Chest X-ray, PA view. Patient: 52 years old, sex F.
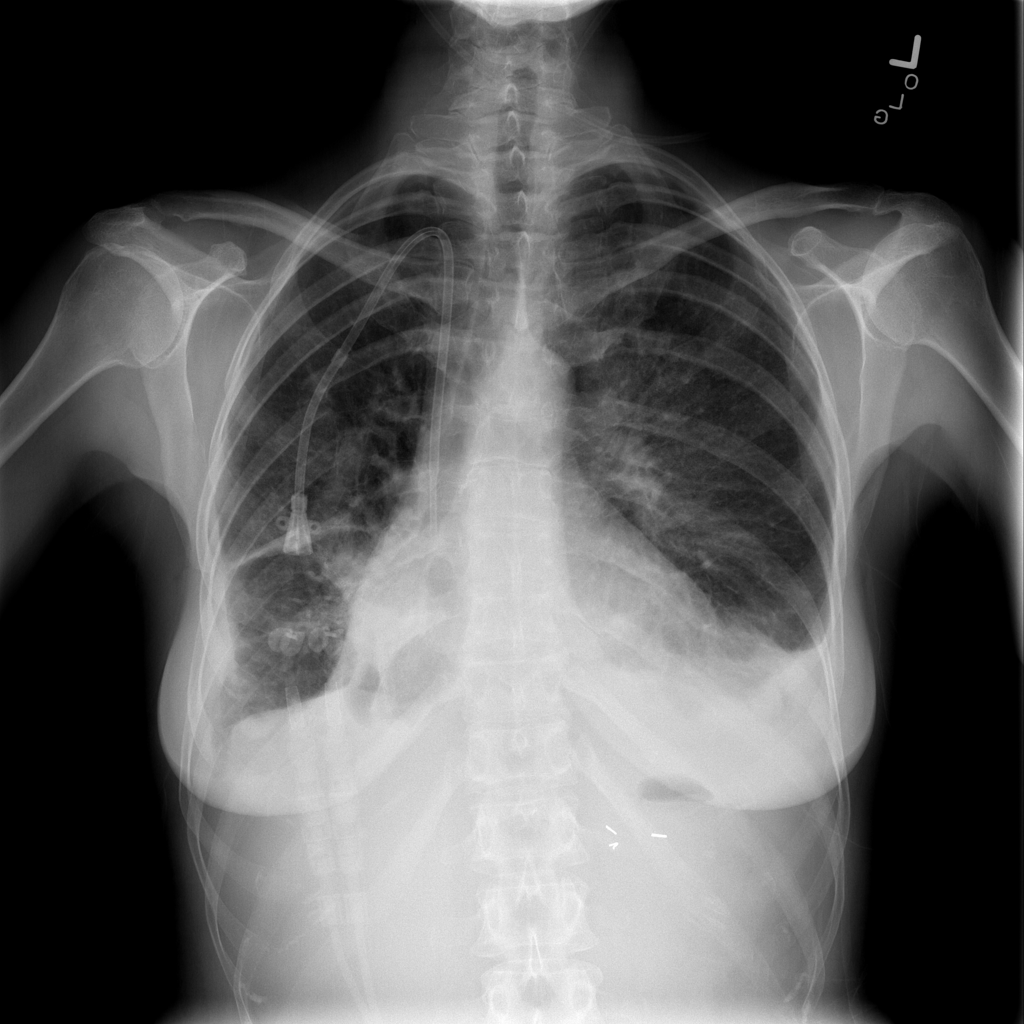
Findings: No Finding